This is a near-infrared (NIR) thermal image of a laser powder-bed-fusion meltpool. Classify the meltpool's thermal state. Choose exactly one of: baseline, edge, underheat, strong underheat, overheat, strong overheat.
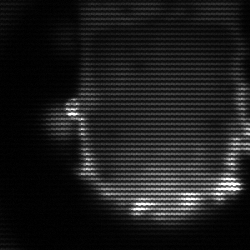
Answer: baseline